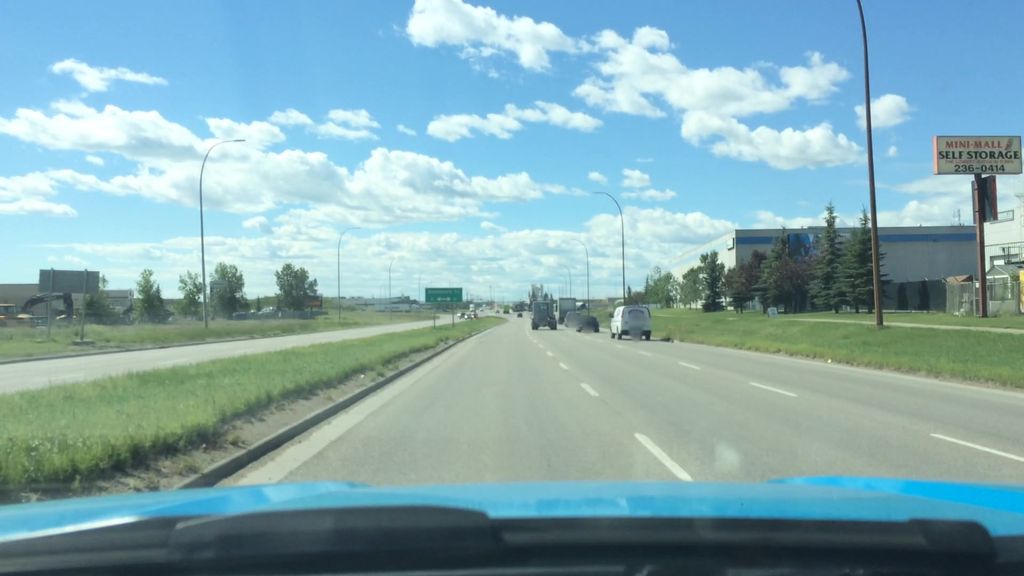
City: calgary